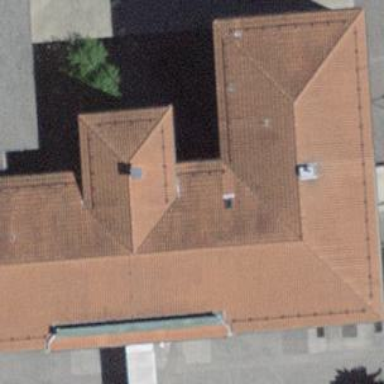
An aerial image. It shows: School.